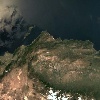
Label: land